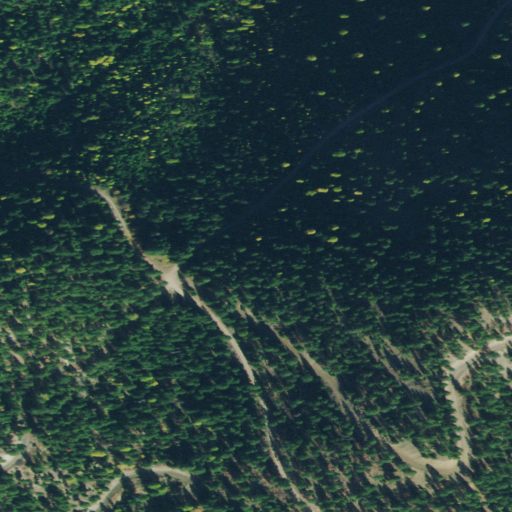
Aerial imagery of gap in Montana named Williams Pass containing evergreen forest and shrub